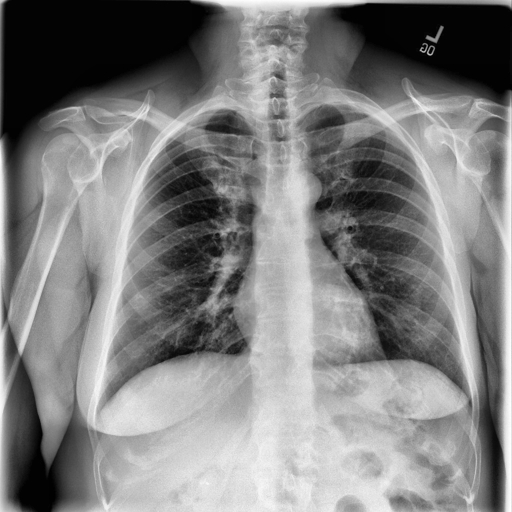
Finding: NORMAL